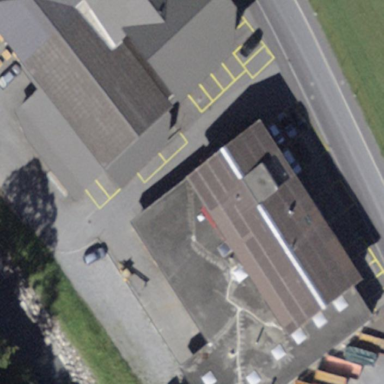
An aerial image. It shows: Industrial building.